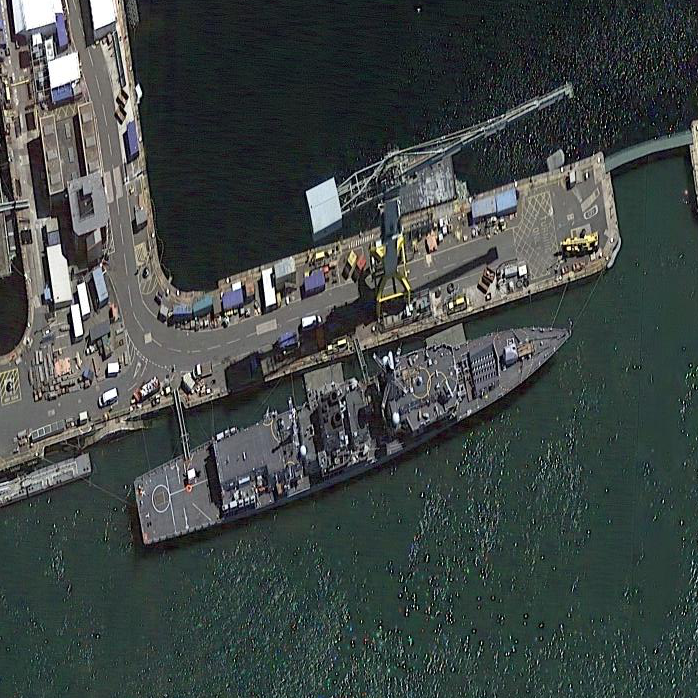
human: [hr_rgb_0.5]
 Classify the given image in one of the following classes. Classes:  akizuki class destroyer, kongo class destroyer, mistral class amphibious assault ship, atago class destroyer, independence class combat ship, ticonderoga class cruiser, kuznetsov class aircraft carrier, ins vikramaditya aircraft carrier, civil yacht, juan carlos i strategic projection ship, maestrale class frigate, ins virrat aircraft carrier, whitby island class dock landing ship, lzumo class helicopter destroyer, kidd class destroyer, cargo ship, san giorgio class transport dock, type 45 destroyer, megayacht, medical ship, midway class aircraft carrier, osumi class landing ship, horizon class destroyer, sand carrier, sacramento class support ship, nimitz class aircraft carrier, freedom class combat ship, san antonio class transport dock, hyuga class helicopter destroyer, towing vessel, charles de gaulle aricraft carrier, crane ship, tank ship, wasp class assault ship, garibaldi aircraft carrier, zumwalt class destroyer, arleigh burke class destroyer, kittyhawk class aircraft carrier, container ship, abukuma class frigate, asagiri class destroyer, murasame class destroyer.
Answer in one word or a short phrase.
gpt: Type 45 destroyer